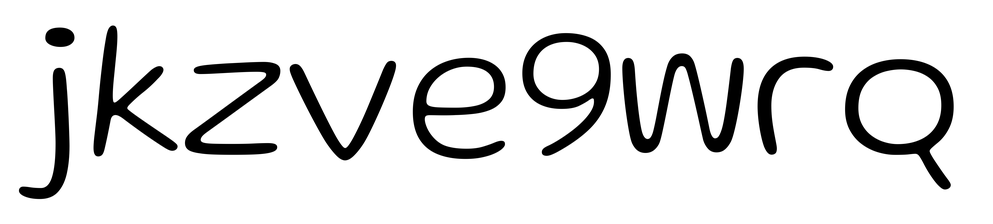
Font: Gluten_ExtraLight